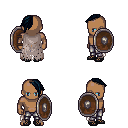
a pixel art fantasy rpg character, male body template, human, dark skin, gray tattered cape, metal pants, raven long mohawk hairstyle, ghillies, shield, four views (front, back, left, right), 2x2 character sprite sheet, small pixel art, hard edges, no anti-aliasing